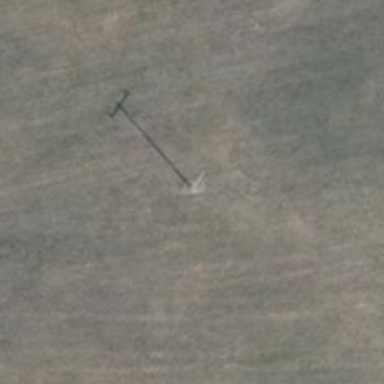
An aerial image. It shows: Minor power line.